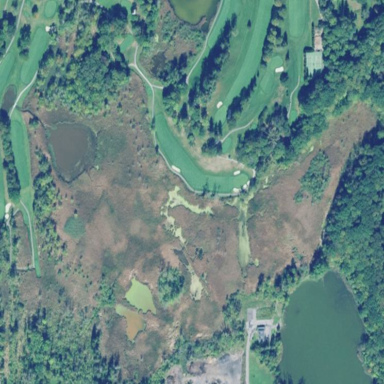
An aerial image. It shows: Golf rough area.